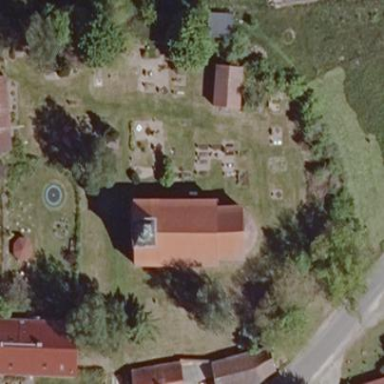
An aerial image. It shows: Cemetery.